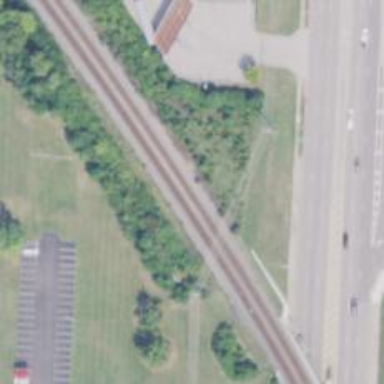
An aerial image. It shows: Railway track.